Question: I'm practicing C programming language before jump to objective-c, so I'm using the last version of XCode 4.6.3 (I believe this is the last version).
I want to read an input, a numeric input (age), and show the dog age of a person.
Here is my code
'''
#include <stdio.h>
int main()
{
int age;
printf("How old are you?
");
scanf("%d",&age);
age = age *7;
printf(
In dog years you are %d years old",age);
return 0;
}
'''
so i enter my age and it doesn't show the result, sry for the newb question but I've already asked 4 people from work and nothing :(
Thanks!

The Answer!
I don't know why this happens, but I solved it (kind of fun hahahaha). I'm using apple keyboard and the NumLock ENter key doesn't work for debugg o.O . When I use the main Enter key, it works! Thanks everyone =)
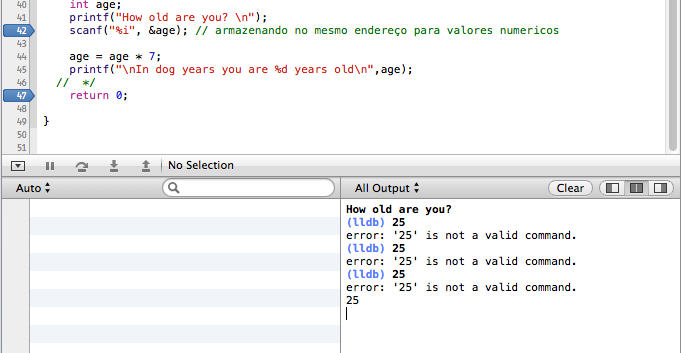
Answer: This often happens because the program exits before the output buffer gets a chance to empty itself onto the console. Adding '
' to the end of 'printf''s format line should fix this problem:
'''
printf("
In dog years you are %d years old
",age);
'''
Printing '
' to an output stream which is connected to console "flushes" the output unless you change this setting in your program.
Note: C provides a shorter way of multiplying by 7: instead of
'''
age = age * 7;
'''
you can write
'''
age *= 7;
'''